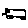
Label: car